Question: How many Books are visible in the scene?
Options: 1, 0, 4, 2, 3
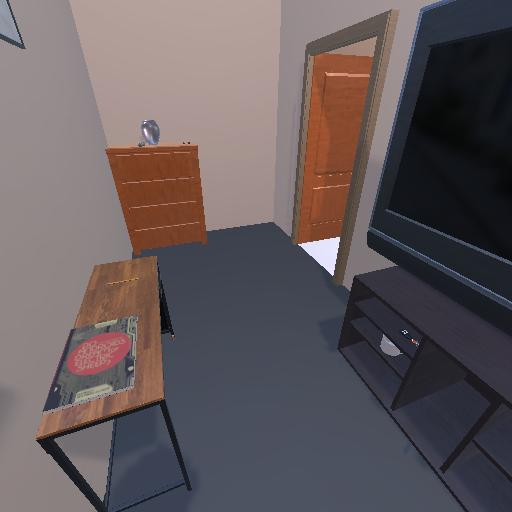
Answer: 1